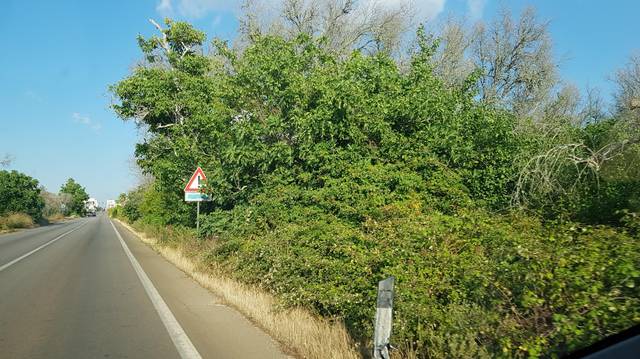
Region: Italy
Coordinates: 39.965, 18.301